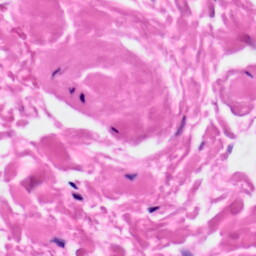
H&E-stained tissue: Skin